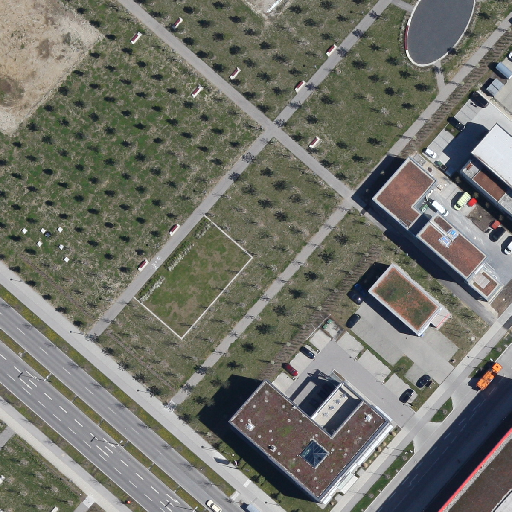
Referring expression: vehicle in the parking area